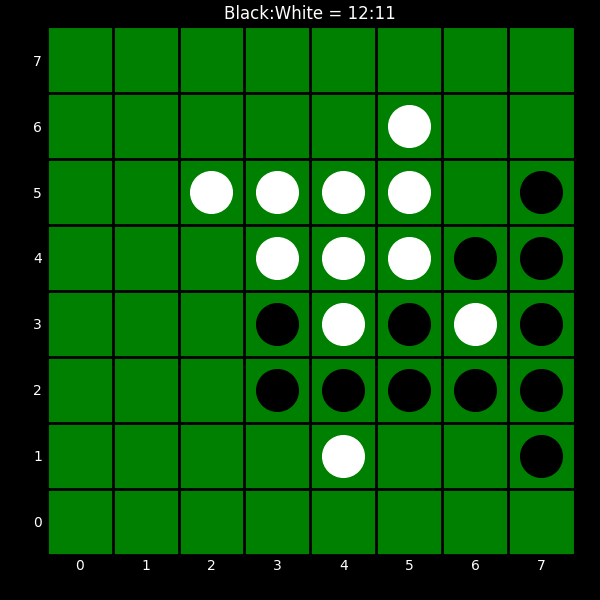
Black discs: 12
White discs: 11